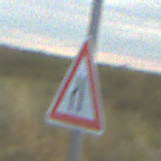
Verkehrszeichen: EinseitigVerengteFahrbahnLinks
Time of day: SunriseSunset
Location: Outdoor (RoadRail)
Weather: PartlyCloudy
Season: NotSpecified
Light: Natural